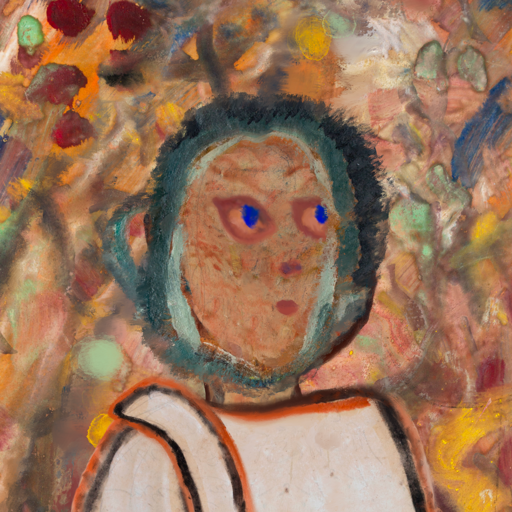
Background: Mother_And_Son_Mother, Head And Neck Side: Orphan, Face Side: Mother_And_Son_Mother, Bust: Roy_Bahadur, Hair Side: Boggyland, Head Accessory: Blank, Second Necklace: Blank, Necklace: Blank, Baby: Blank